Aerial crown-view tile of a tropical tree (Barro Colorado Island, Panama), acquired 20250414:
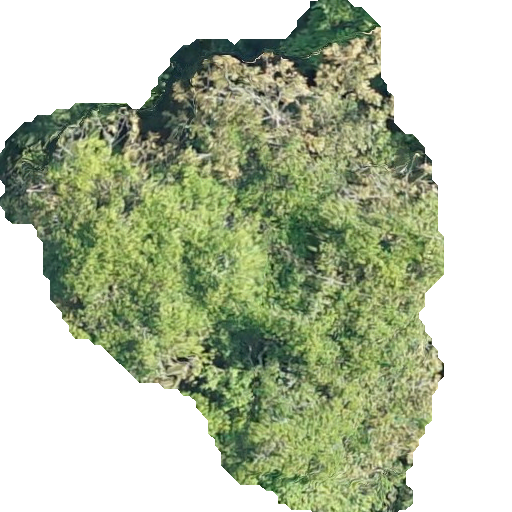
Species: Dipteryx oleifera
GBIF accepted scientific name: Dipteryx oleifera
Crown area: 221.459 m²